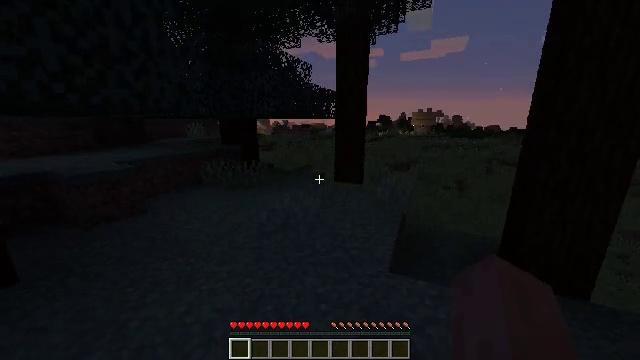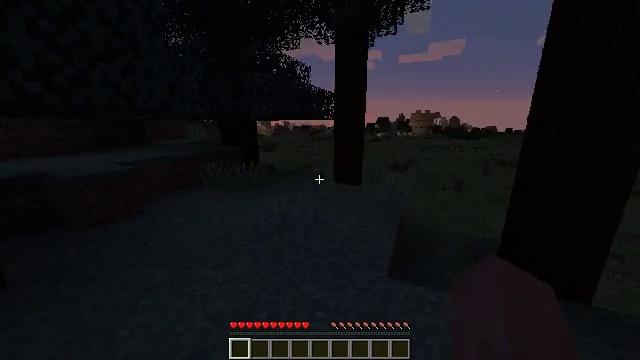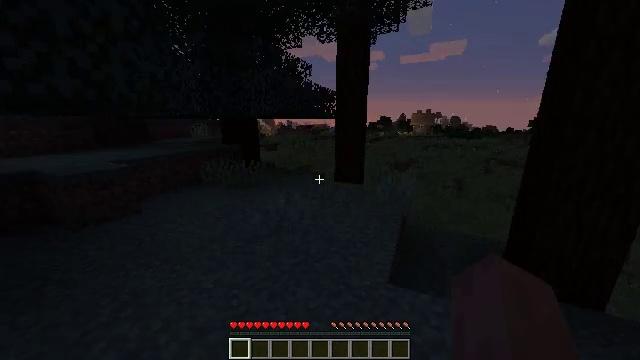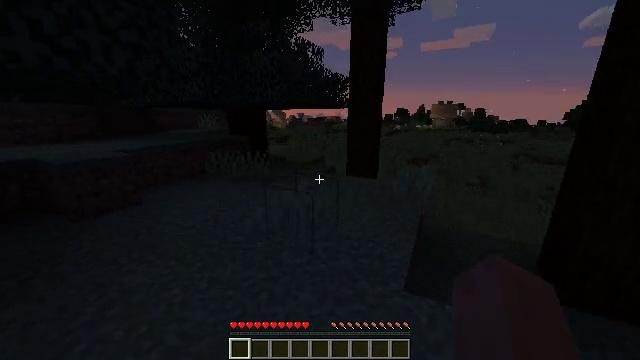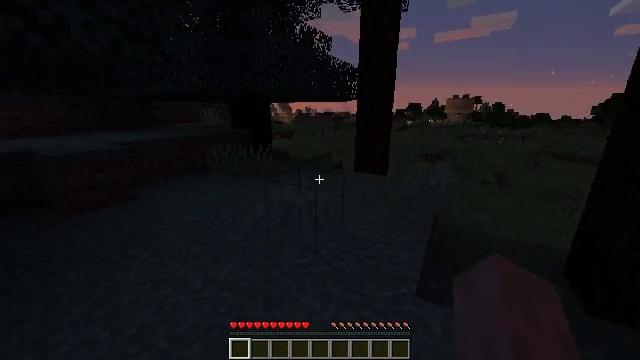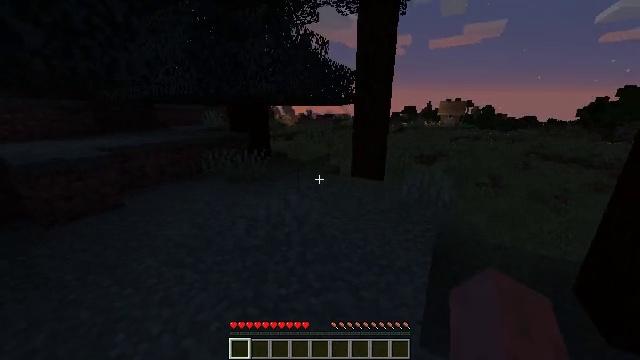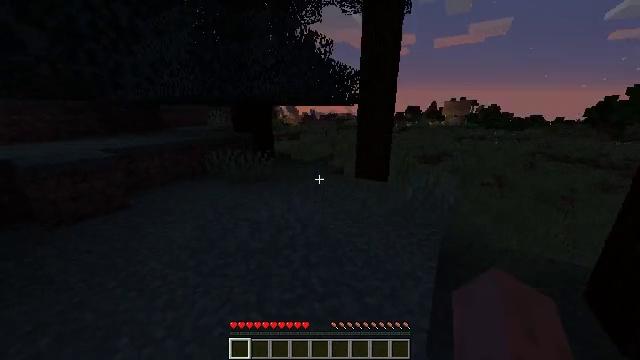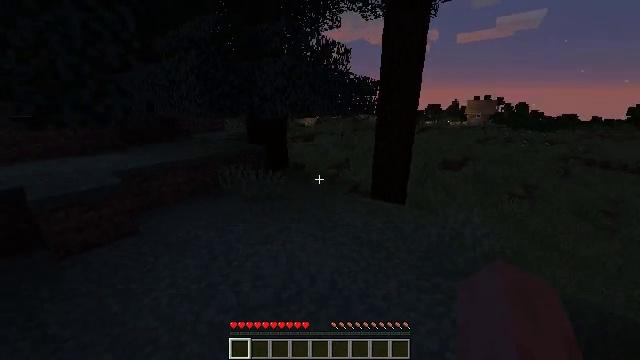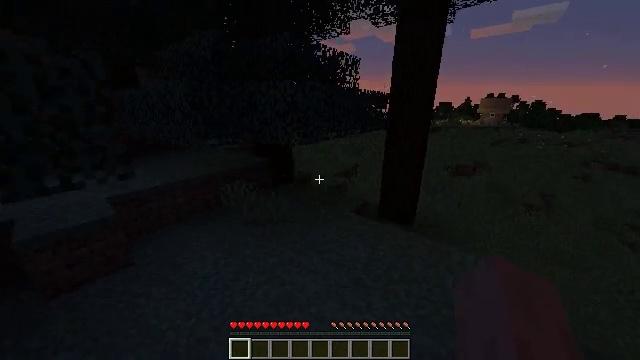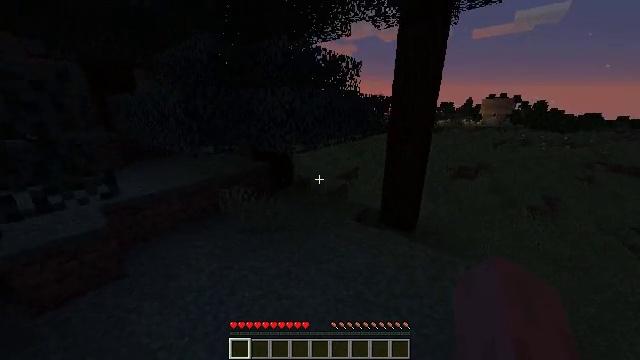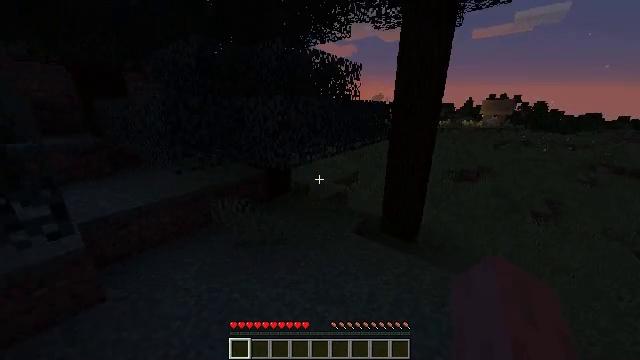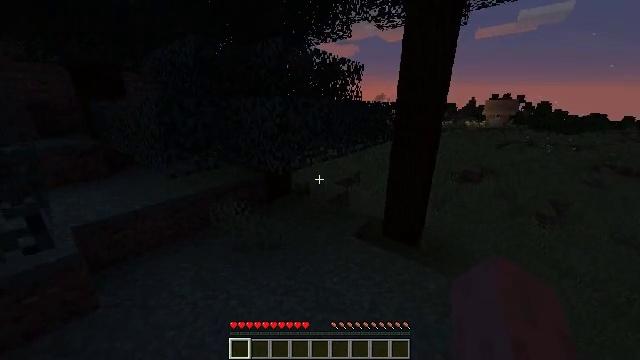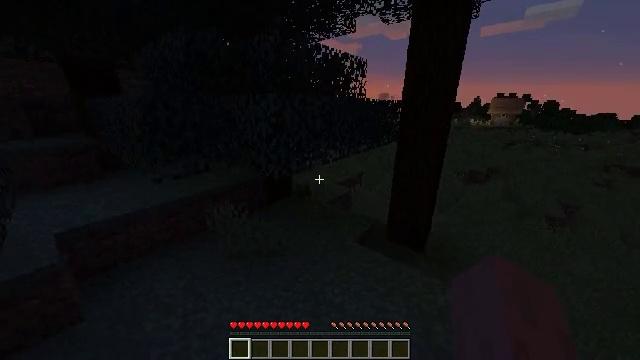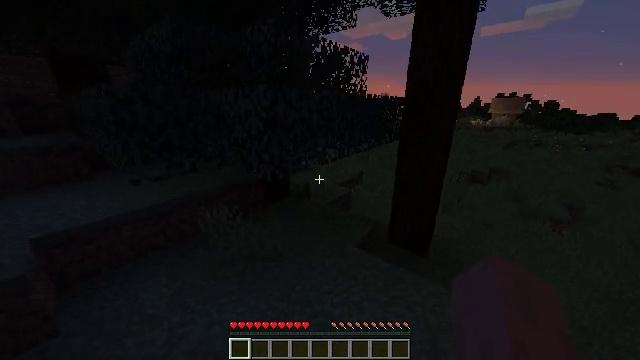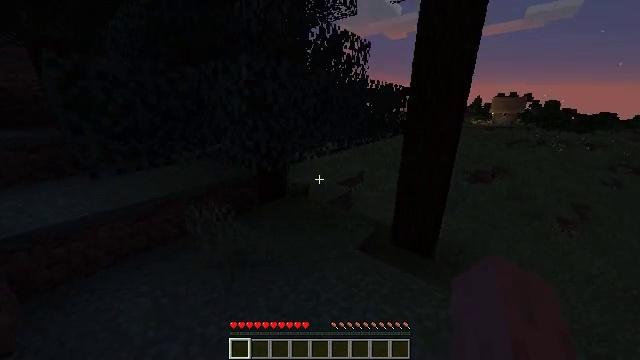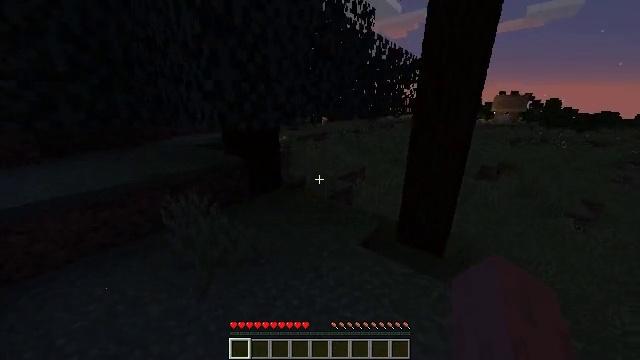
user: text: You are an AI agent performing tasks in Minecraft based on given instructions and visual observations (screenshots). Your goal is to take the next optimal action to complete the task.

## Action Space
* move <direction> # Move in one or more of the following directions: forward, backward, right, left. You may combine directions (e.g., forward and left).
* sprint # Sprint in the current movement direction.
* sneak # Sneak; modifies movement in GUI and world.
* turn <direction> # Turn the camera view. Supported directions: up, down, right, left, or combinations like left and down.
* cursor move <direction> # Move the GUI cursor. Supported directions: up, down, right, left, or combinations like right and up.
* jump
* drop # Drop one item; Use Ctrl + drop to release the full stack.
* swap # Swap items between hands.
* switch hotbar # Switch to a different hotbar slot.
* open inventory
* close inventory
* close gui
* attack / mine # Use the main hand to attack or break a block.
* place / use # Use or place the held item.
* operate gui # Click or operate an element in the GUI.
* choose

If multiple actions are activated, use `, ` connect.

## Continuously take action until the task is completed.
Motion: motion action
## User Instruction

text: Remove an emerald from the inventory.
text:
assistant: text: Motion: move forward, sprint, jump
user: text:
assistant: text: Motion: move forward, sprint, jump
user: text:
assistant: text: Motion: move forward, sprint, turn left and down, jump
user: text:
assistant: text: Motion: move forward, sprint, turn left, jump
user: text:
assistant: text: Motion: move forward, sprint, jump
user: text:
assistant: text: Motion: move forward, sprint, jump
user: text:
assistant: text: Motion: move forward, sprint, turn left, jump
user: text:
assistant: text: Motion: move forward, sprint, turn left, jump
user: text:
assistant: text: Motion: move forward, sprint, jump
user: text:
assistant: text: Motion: move forward, sprint, jump
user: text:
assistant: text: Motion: move forward, sprint, jump
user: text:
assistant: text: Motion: move forward, sprint, jump
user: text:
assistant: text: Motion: move forward, sprint, jump
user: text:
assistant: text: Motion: move forward, sprint, jump
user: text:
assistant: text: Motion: move forward, sprint, jump
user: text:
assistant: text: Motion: move forward, sprint
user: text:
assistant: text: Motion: move forward, sprint
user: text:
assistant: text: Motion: move forward, sprint
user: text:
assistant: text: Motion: move forward, sprint
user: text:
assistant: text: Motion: move forward, sprint
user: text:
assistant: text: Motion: move forward, sprint
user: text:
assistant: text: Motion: move forward, sprint
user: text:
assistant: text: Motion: move forward, sprint
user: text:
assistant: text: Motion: move forward, sprint
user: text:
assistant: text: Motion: move forward, sprint
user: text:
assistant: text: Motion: move forward, sprint, jump
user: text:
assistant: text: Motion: move forward, sprint, jump
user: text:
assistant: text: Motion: move forward, sprint, jump
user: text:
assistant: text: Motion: move forward, sprint
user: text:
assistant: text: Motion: move forward, sprint